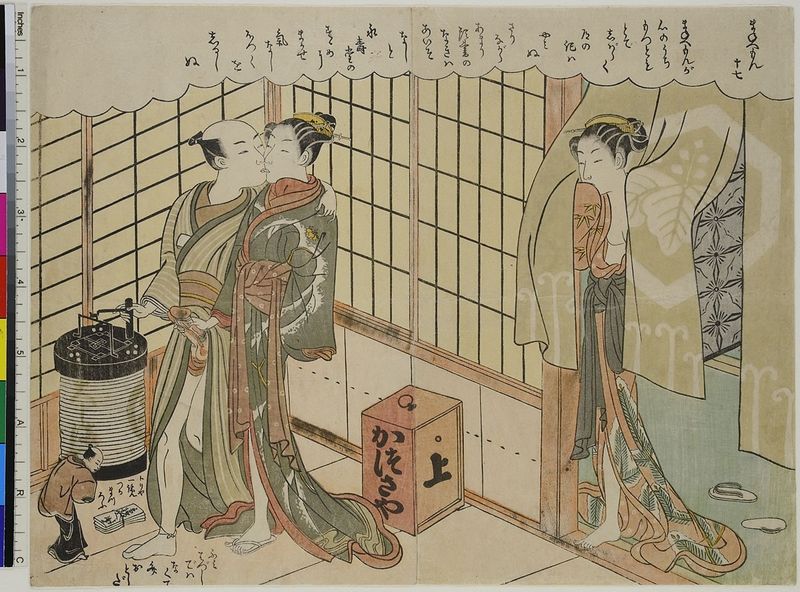
Titel: Liebespaar, Blatt 17 aus der Serie: Die reizenden Liebesabenteuer des Maneemon
Künstler: Suzuki Harunobu
Standort: Hamburg
Institution: Museum für Kunst und Gewerbe Hamburg
Schlagwörter: holzschnitt, kuss, druckgraphik, druckgrafik, zeit, farbholzschnitt, kurtisane, edo, reproduktionen, druckerzeugnisse, sich küssen, hetäre, shunga